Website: home-depot
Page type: delivery-shipping
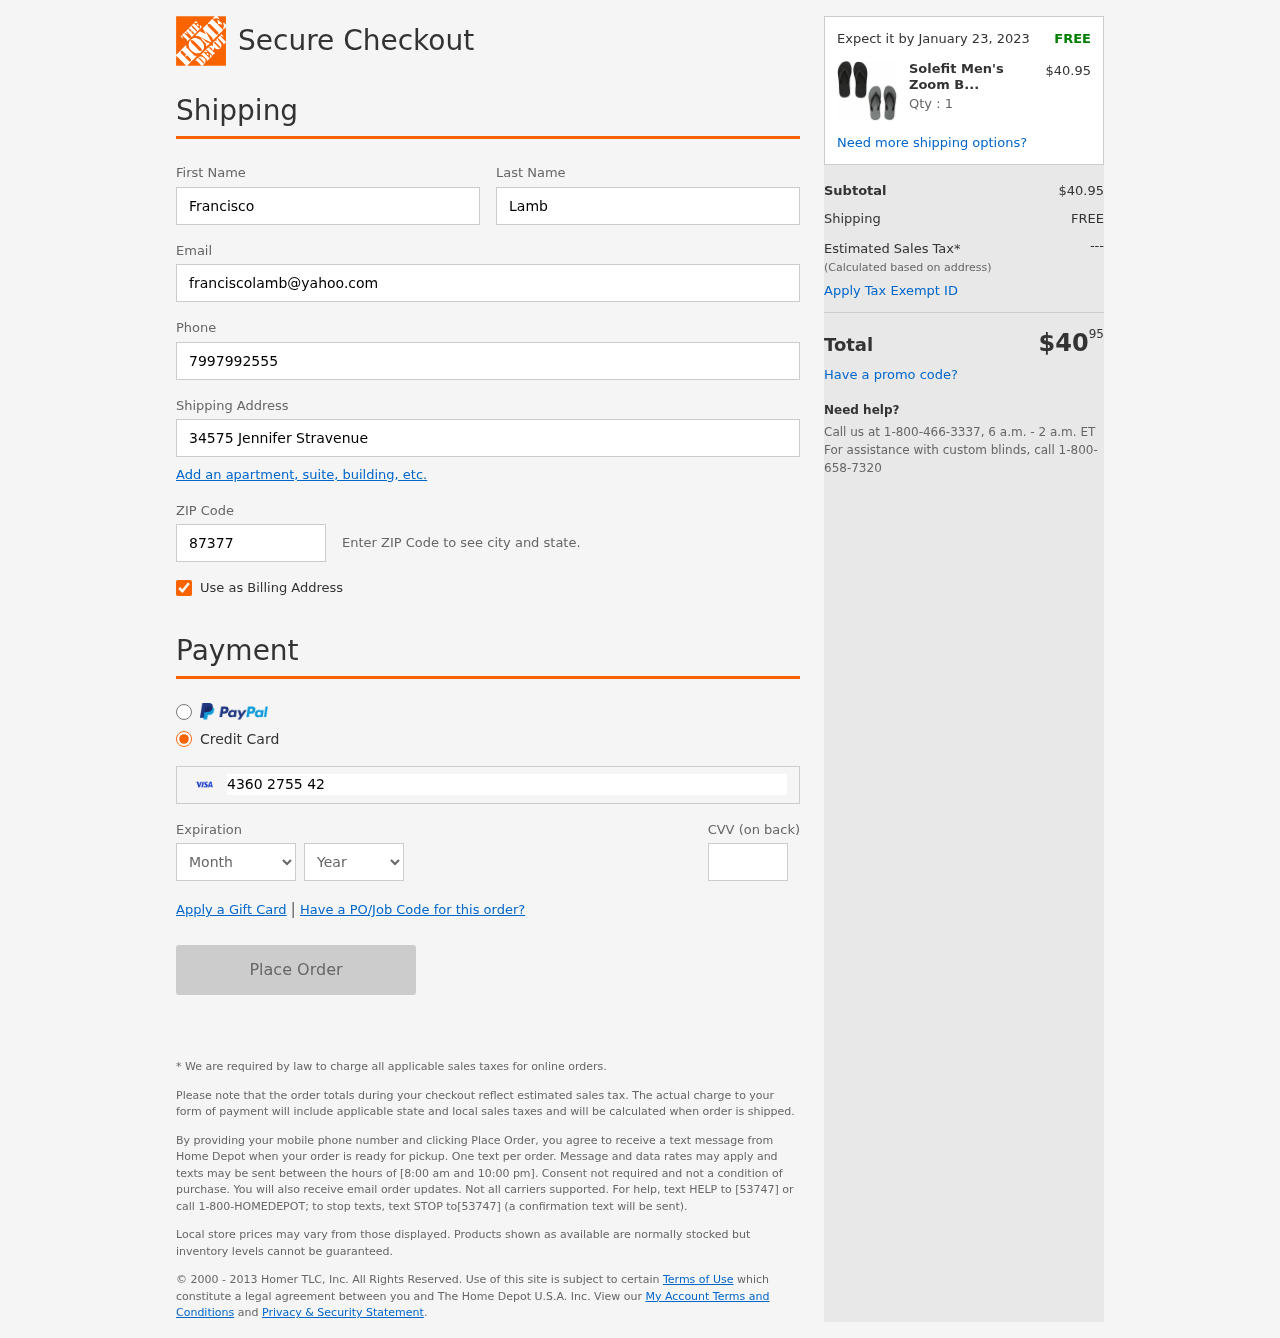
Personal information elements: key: PII_CARD_CVV
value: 331
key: PII_CARD_EXPIRY_MONTH
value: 02
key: PII_CARD_EXPIRY_YEAR
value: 28
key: PII_CARD_NUMBER
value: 4360 2755 4297 4823
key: PII_EMAIL
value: franciscolamb@yahoo.com
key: PII_FIRSTNAME
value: Francisco
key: PII_LASTNAME
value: Lamb
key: PII_PHONE
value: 7997992555
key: PII_POSTCODE
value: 87377
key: PII_STREET
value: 34575 Jennifer Stravenue
Product elements: key: PRODUCT1_NAME
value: Solefit Men's Zoom Black & Olive Flip-Flops Pack of 2-6 UK (40 EU) (SLFT-0101-0106)
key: PRODUCT1_PRICE
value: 40.95
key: PRODUCT1_QUANTITY
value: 1
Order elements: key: ORDER_DELIVERY_DATE
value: Expect it by January 23, 2023
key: ORDER_SUBTOTAL
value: $40.95
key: ORDER_SHIPPING_COST
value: FREE
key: ORDER_TOTAL
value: $4095